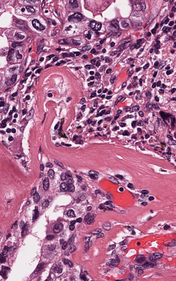
Tumor epithelial tissue: yes
Tumor-associated stroma tissue: yes
Normal tissue: no